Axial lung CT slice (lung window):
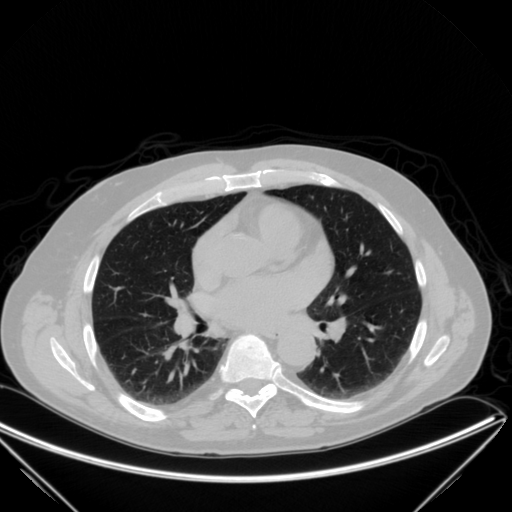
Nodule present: no